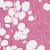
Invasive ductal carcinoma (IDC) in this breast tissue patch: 0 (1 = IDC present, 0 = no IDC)